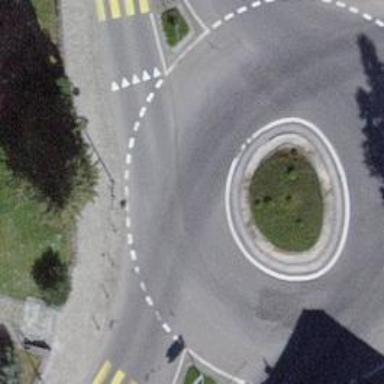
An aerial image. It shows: Secondary road around roundabout.